Question: Ok, so here's an enum, right?
'''
public enum BrandSafe : short
{
Yes = 1,
No = -1,
Unknown = 0
}
'''
Underlying datatype of short, OK, so far so good.
Here is a table:

Now, here is a DTO class:
'''
public class VurlRow
{
public long VurlRMXID { get; set; }
public string VurlString { get; set; }
public Enums.BrandSafe BrandSafe { get; set; }
}
'''
Finally, here is a linq method:
'''
List<VurlRow> vurls = (from vurl in m_Context.Vurls
select new VurlRow()
{
BrandSafe = (Enums.BrandSafe)vurl.BrandSafe,
VurlRMXID = vurl.VurlRMXID,
VurlString = vurl.VurlString
}).ToList();
'''
I've also tried (Enums.BrandSafe)Enum.ToObject(typeof(Enums.BrandSafe), vurl.BrandSafe) to produce the Enum. When I remove the line BrandSafe = (Enums.BrandSafe)vurl.BrandSafe, the call works, but with the line I get a InvalidCast exception.
"Specified cast is not valid."
Seems like it should be totally valid to me, but what do I know, not enough about enums and linq apparently, can anyone here help?
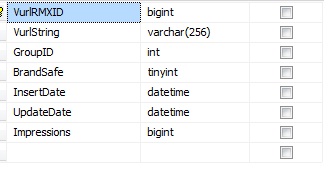
Answer: 'BrandSafe' is 'tinyint' in the database; 'tinyint' maps to 'byte', not 'short'. That's the problem. Make it:
'''
public enum BrandSafe : byte
{
Yes = 1,
No = -1, // <====== see below
Unknown = 0
}
'''
('short' would map to 'smallint')
However!!!! Note that '-1' is not really a legal value for of 'byte'/'tinyint' - it will be 255 or an 'OverflowException' in .NET (depending on whether it is a checked or unchecked context), and an arithmetic-overflow (error 220) at the database.
I do, however, wonder whether 'bool?' (in C#) and 'bit null' (TSQL) would be a better match.